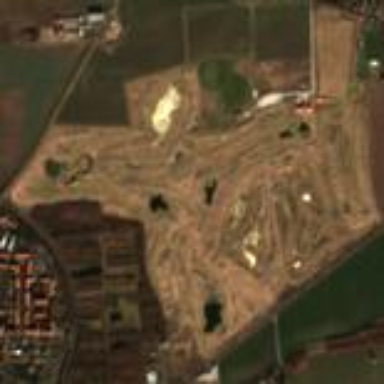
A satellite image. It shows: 27-hole golf course that is designated as leisure land.